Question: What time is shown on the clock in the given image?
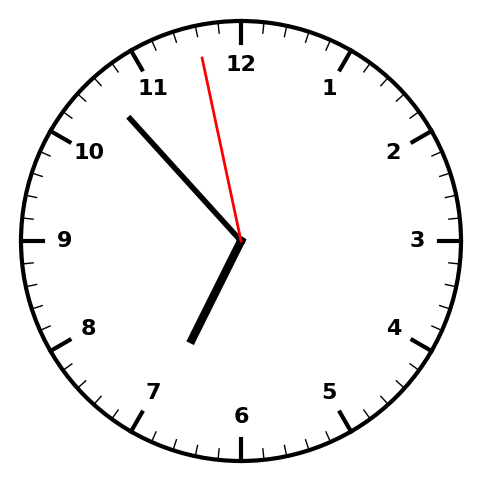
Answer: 06:52:58